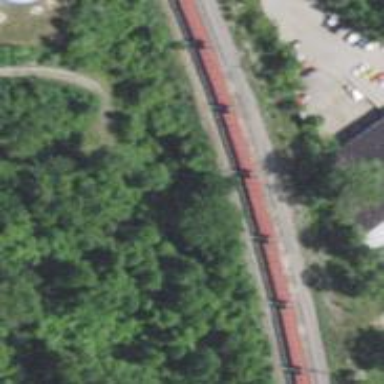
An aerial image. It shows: Railway track.